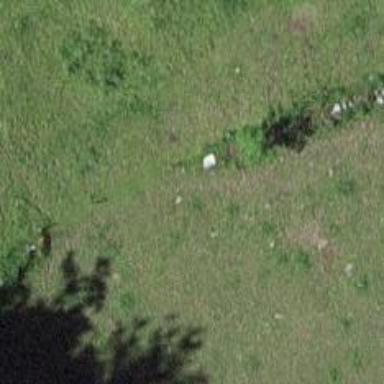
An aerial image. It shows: Wall made of dry stone.